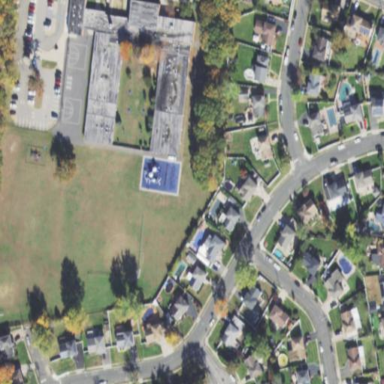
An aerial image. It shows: School.